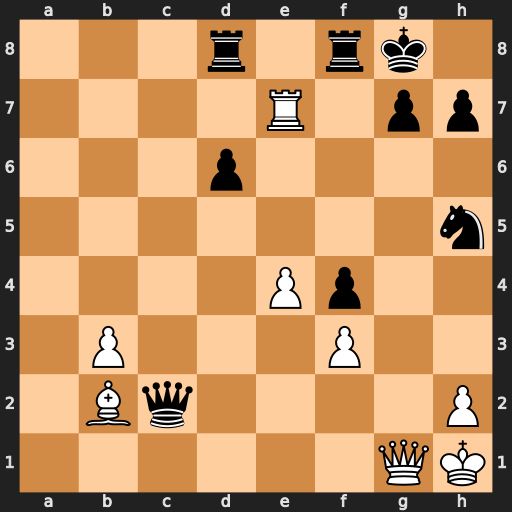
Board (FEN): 3r1rk1/4R1pp/3p4/7n/4Pp2/1P3P2/1Bq4P/6QK
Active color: w
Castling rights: -
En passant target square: -
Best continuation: Rxg7+ Nxg7 Qxg7#